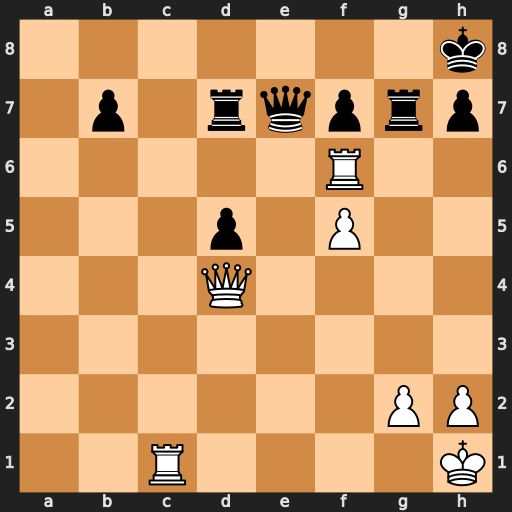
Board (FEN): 7k/1p1rqprp/5R2/3p1P2/3Q4/8/6PP/2R4K
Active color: w
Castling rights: -
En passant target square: -
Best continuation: Rc8+ Rd8 Rxd8+ Qxd8 Rxf7